Aerial crown-view tile of a tropical tree (Barro Colorado Island, Panama), acquired 20250818:
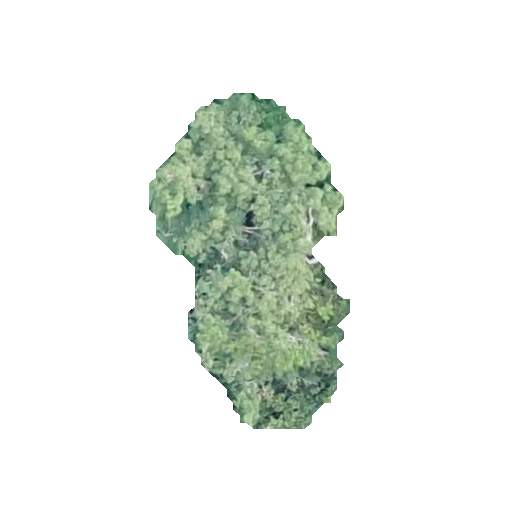
Species: Ceiba pentandra
GBIF accepted scientific name: Ceiba pentandra
Crown area: 64.927 m²